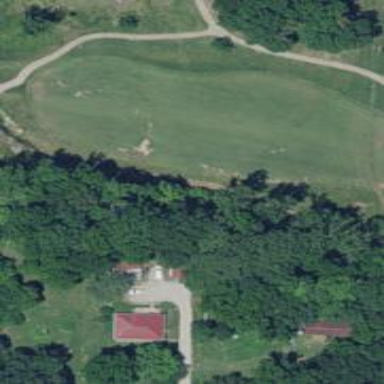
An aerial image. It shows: Grassy area designated as golf fairway.